Interaction volume radius: 10 \u00c5
Interaction volume height: 25 \u00c5
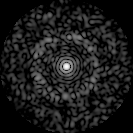
Disorder parameter: 0.8322